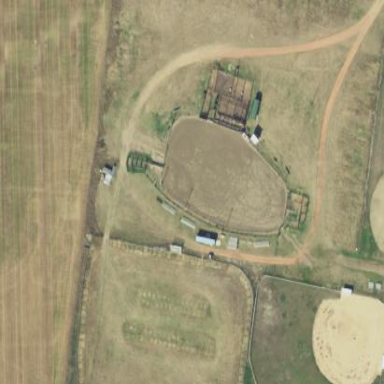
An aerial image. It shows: Equestrian pitch enclosed by fence.